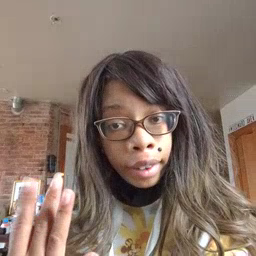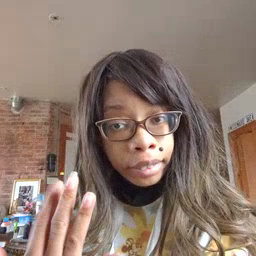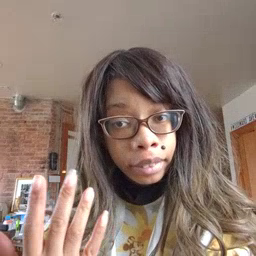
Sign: wait